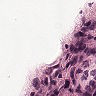
Metastatic tissue present: no